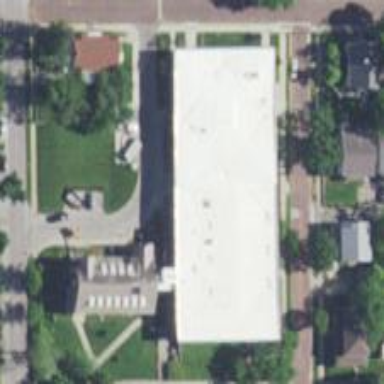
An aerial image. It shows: Museum housed in building.